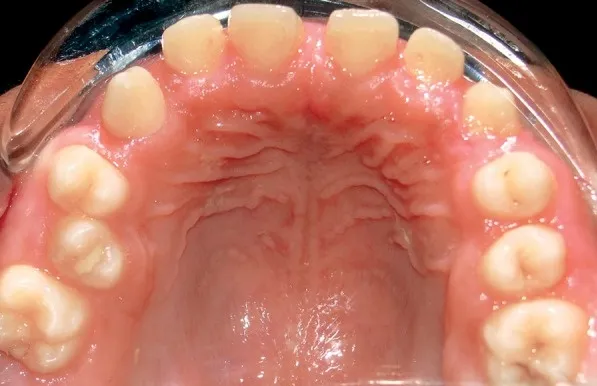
Postoperative - upper arch.
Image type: radiology (ct)